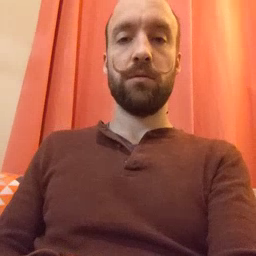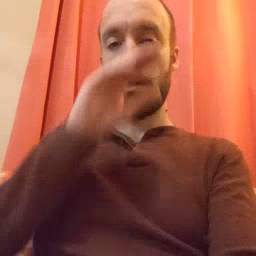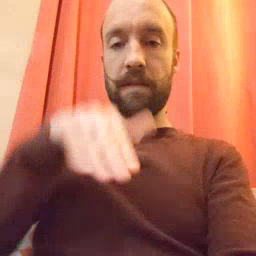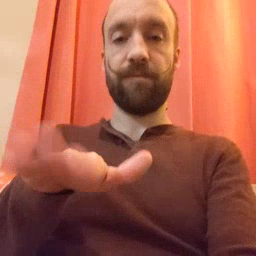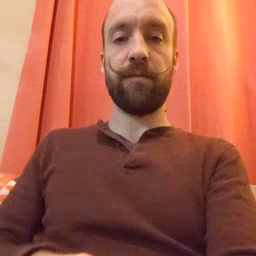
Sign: elephant